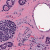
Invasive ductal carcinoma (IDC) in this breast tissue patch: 0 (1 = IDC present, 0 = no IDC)